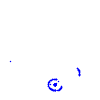
Particle: kaon